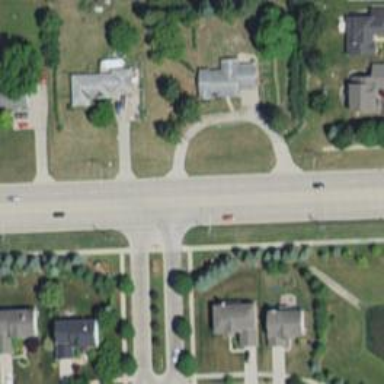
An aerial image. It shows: Crossing road.